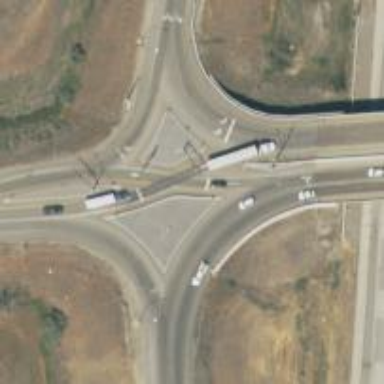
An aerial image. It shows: Motorway link at diverging diamond interchange (DDI) junction.